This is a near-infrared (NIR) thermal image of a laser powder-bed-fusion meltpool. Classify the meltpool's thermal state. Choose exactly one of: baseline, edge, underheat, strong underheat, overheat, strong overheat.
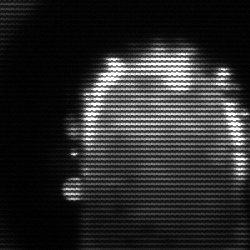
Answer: baseline